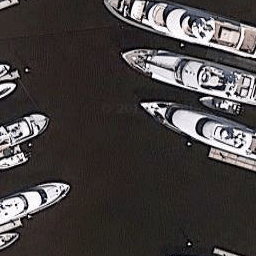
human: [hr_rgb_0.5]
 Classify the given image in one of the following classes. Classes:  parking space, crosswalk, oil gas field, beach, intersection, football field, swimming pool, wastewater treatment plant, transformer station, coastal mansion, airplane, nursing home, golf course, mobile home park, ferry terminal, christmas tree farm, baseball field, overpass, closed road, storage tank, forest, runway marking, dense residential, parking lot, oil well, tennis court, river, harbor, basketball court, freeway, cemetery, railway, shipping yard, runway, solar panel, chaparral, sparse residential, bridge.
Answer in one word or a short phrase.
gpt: harbor